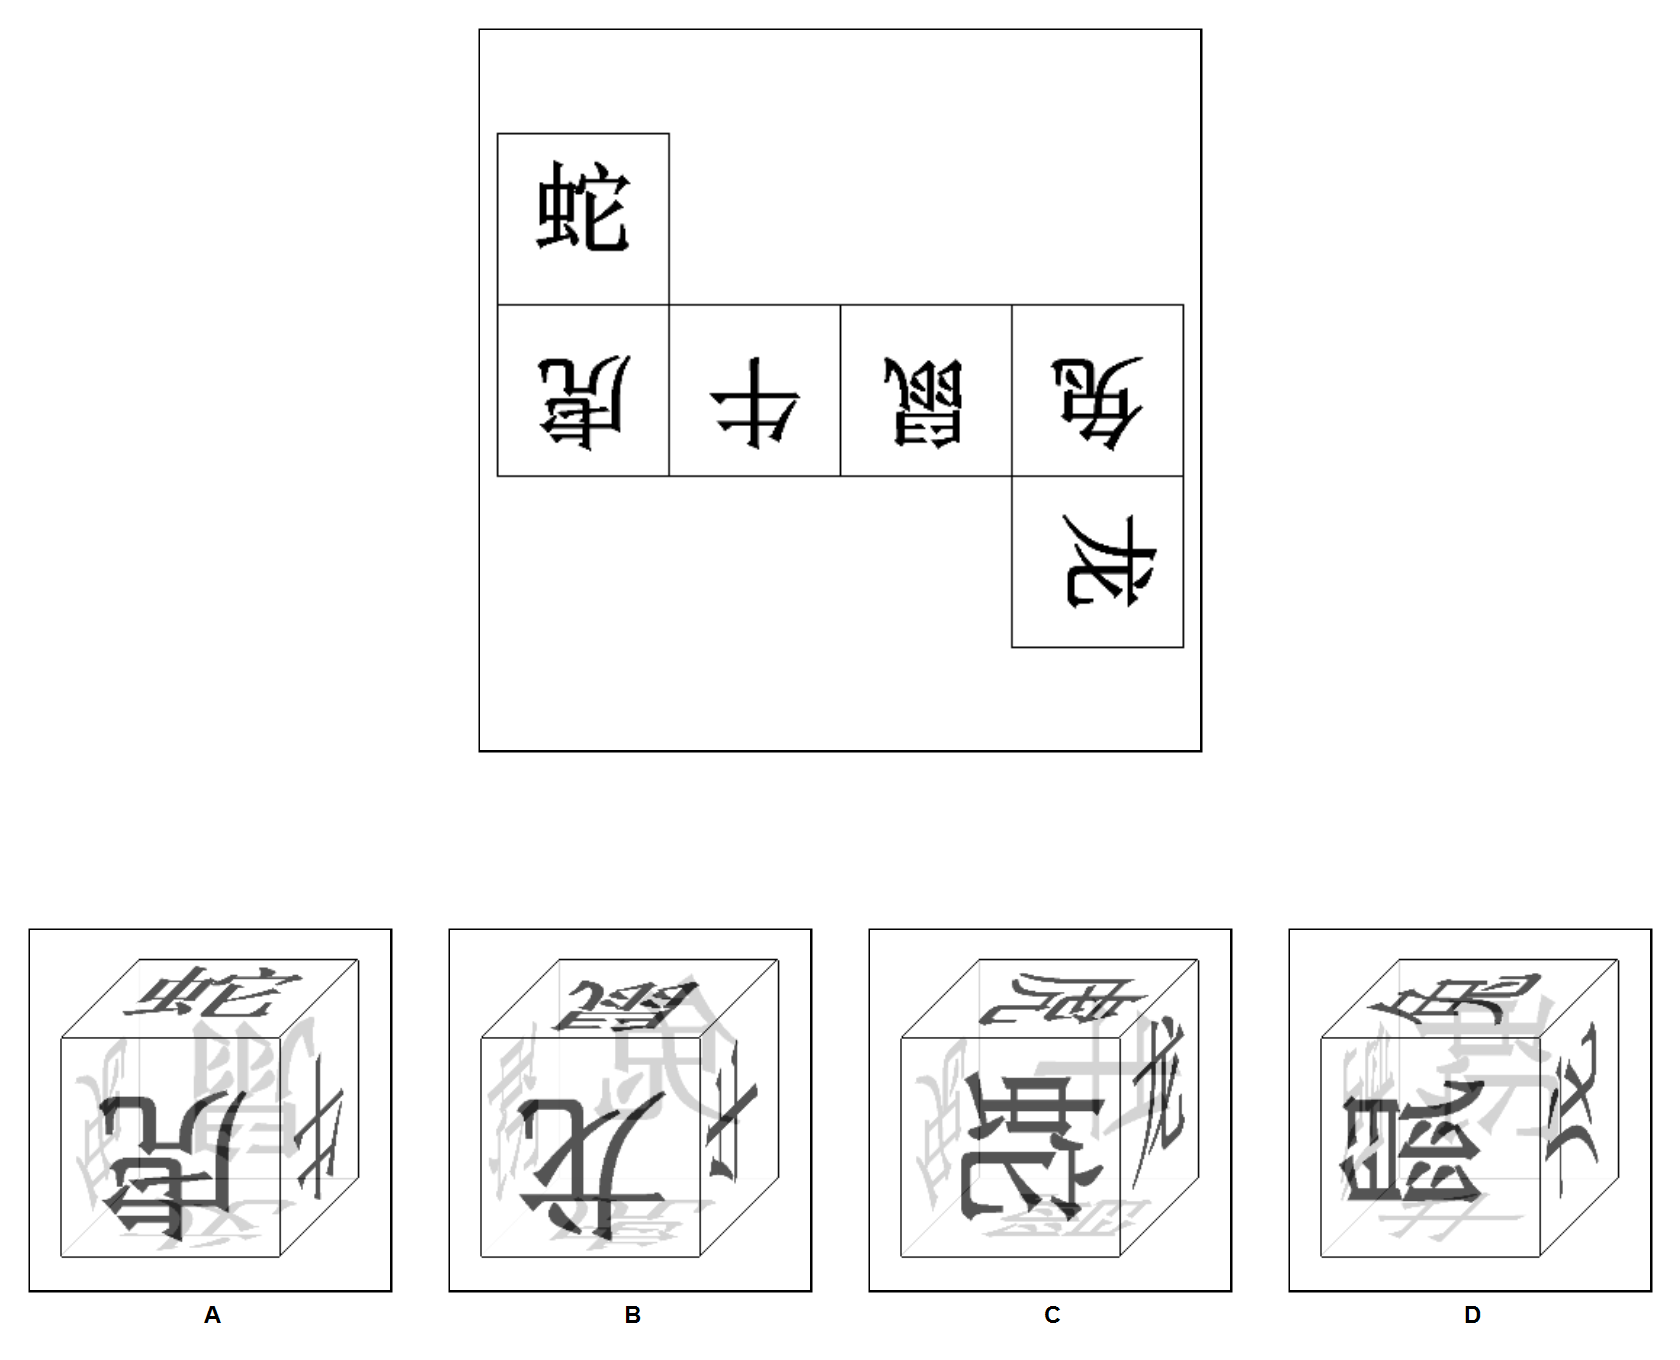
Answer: A